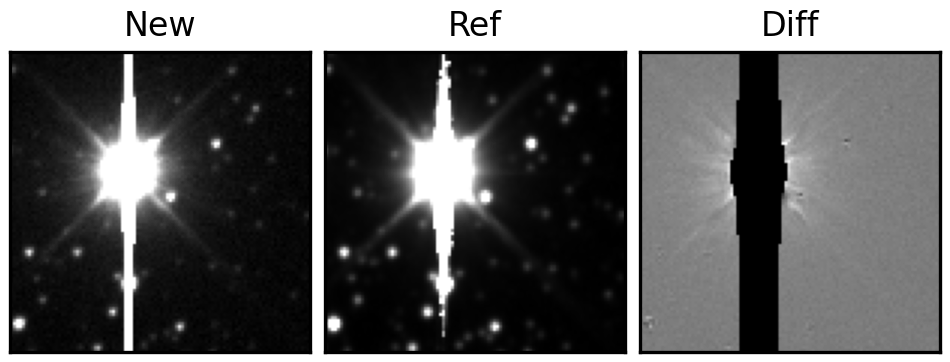
Label: bogus